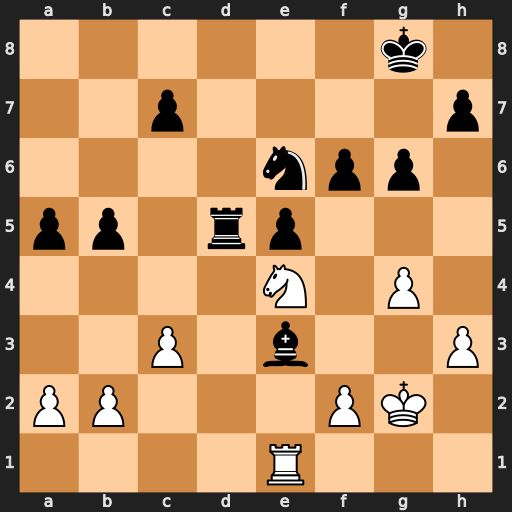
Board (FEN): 6k1/2p4p/4npp1/pp1rp3/4N1P1/2P1b2P/PP3PK1/4R3
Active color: w
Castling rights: -
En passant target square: -
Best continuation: Nxf6+ Kf7 Nxd5